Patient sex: M
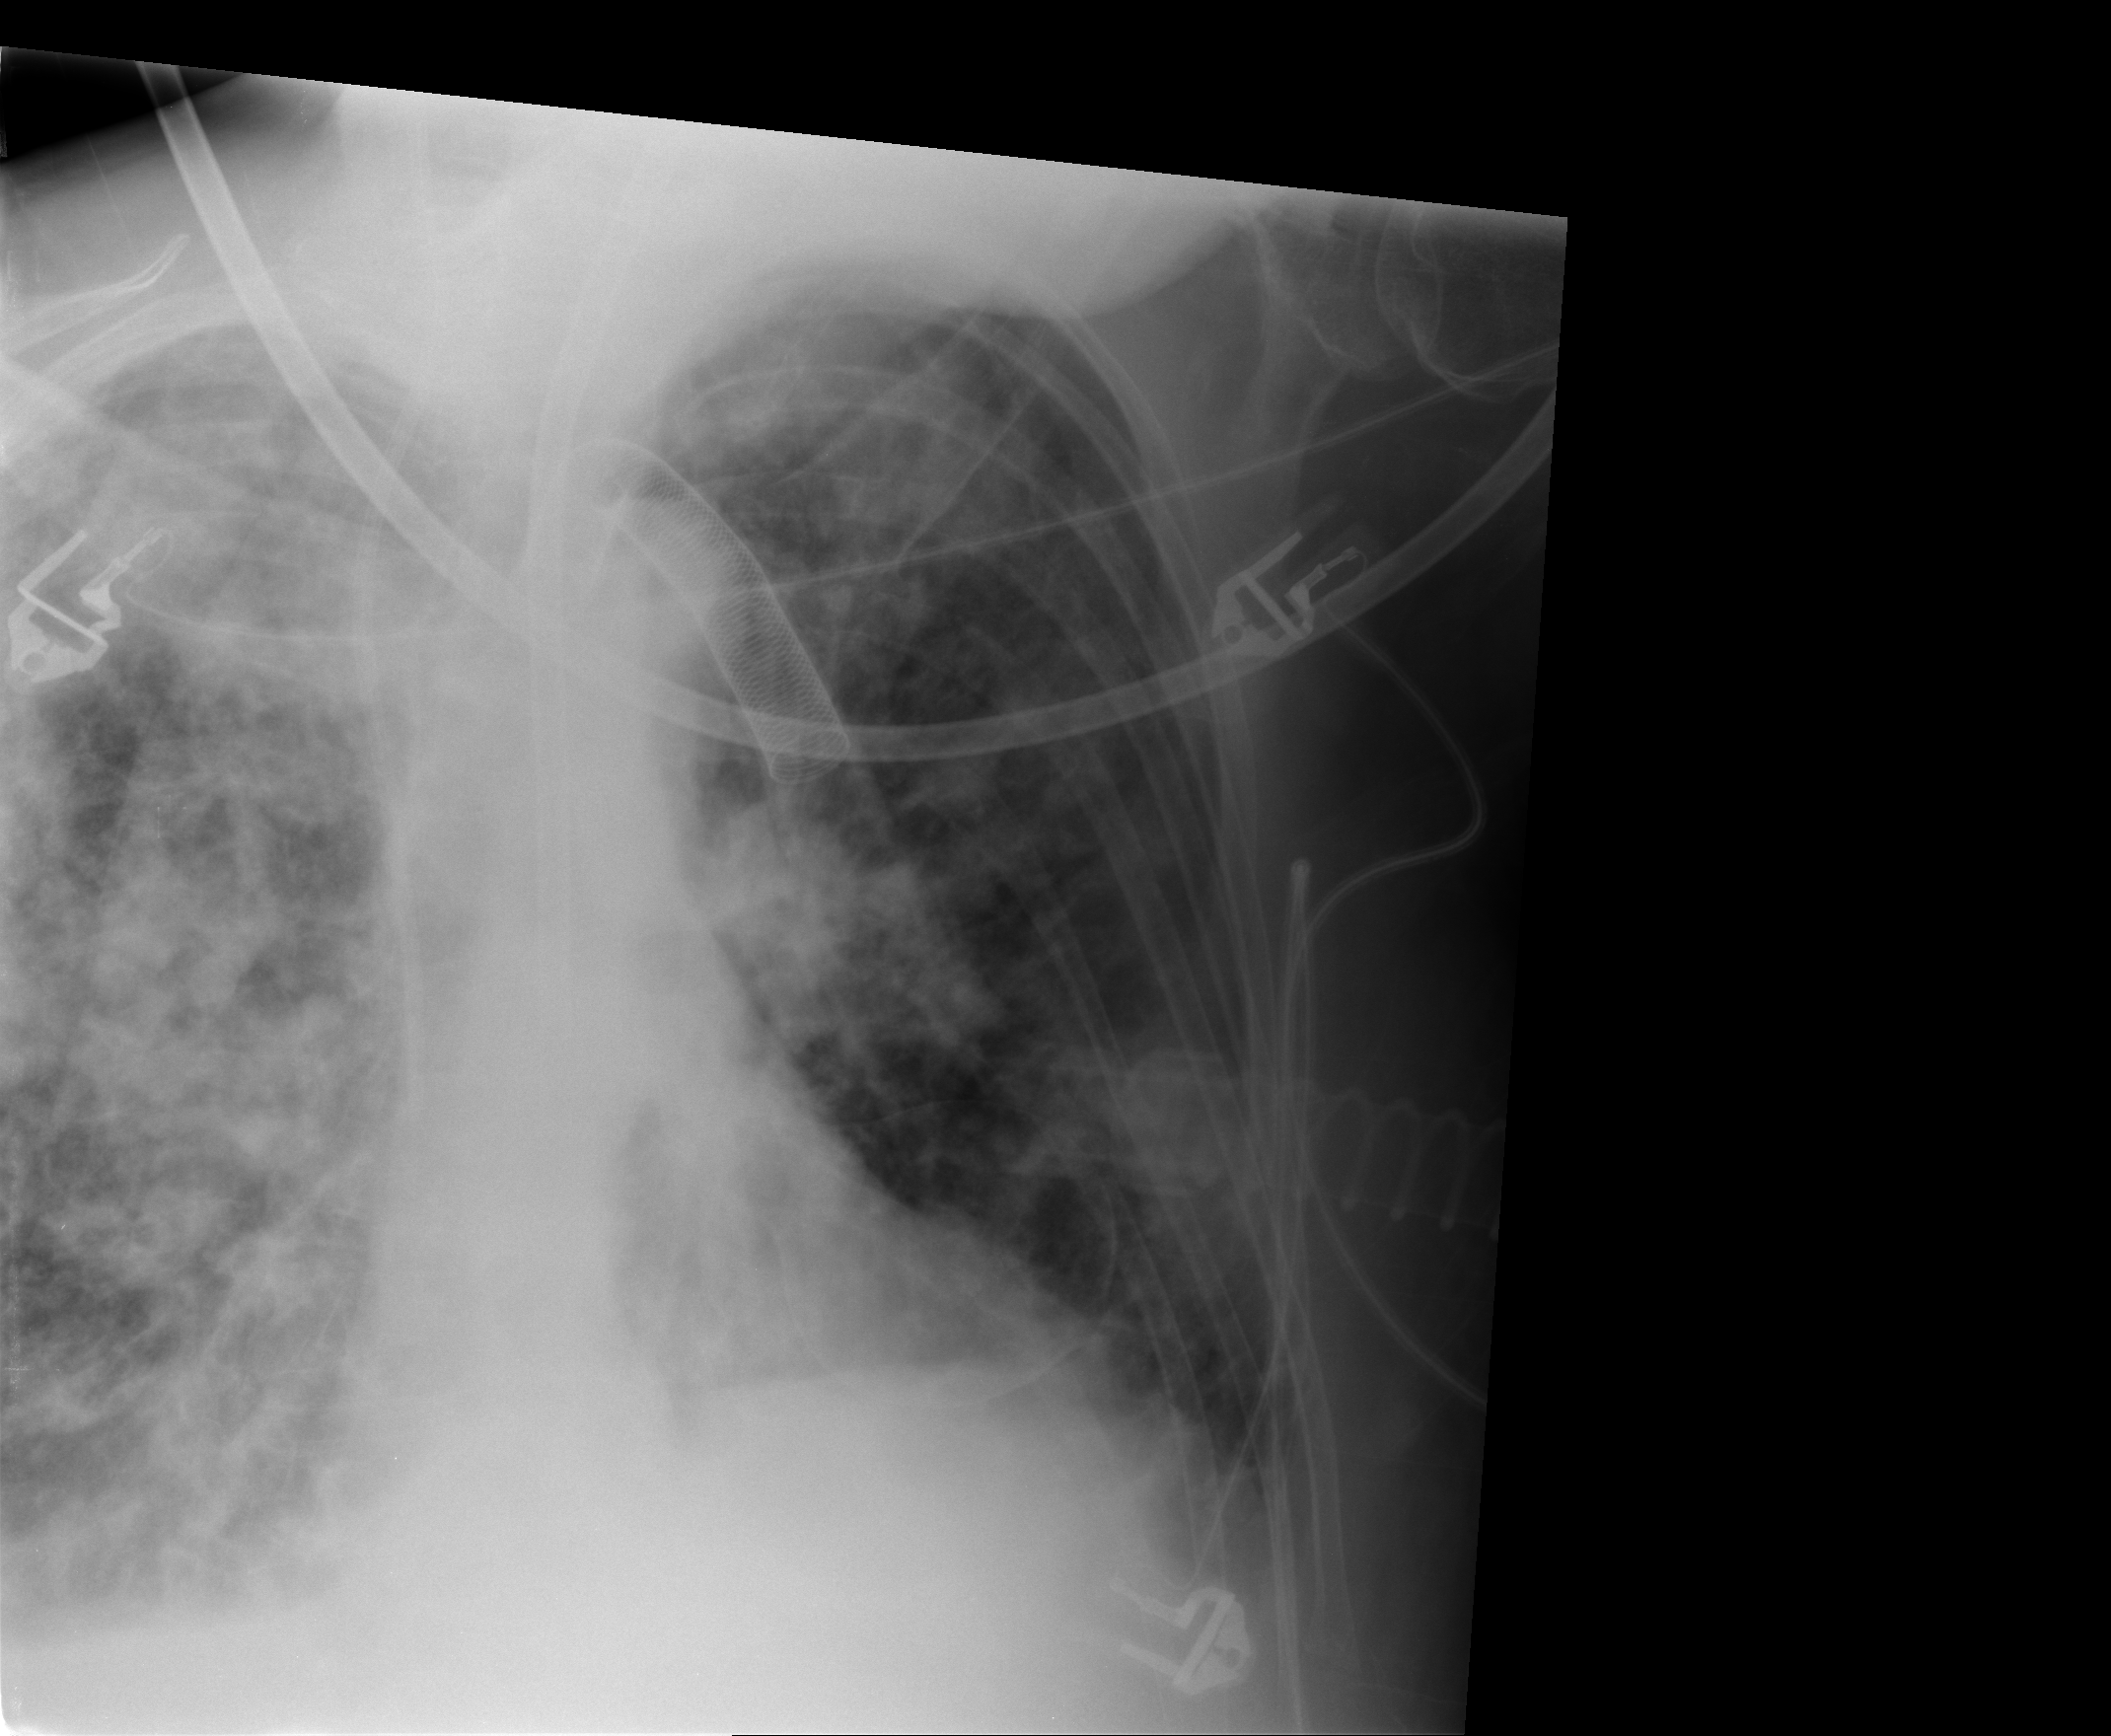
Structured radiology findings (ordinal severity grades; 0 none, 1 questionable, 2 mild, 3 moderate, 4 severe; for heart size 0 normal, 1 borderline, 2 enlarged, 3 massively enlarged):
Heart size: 0
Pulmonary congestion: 2
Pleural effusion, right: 2
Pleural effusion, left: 1
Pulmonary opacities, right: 3
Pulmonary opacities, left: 2
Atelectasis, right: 2
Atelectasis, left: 1